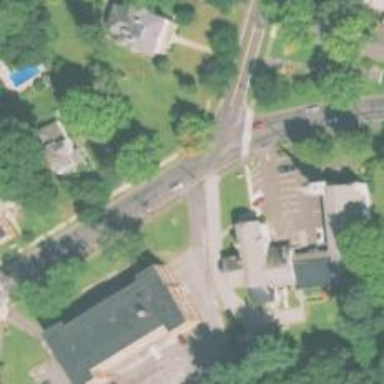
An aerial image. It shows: Uncontrolled and unmarked road crossing.